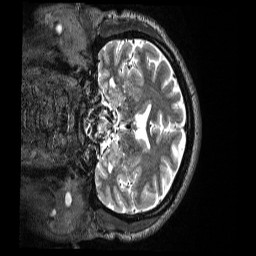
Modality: T2w
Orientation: coronal
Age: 51
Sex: male
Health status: ill
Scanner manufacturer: siemens
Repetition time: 3.2 s